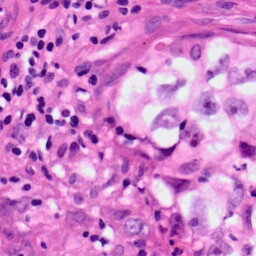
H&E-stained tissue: Lung